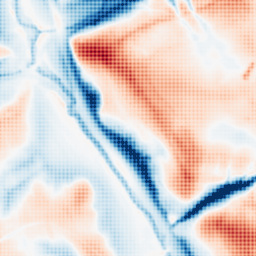
Category: multiscale
Decomposition family: dog_multiscale
Decomposition parameters: sigma_ratio: 1.6
n_scales: 6
base_sigma: 1
Upsampling method: sinc_hamming
Upsampling parameters: scale: 4
kernel_size: 4
Upsampling scale: 4